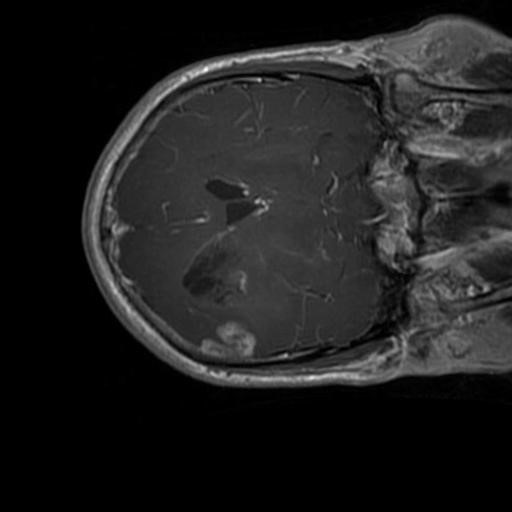
Label: brain_glioma